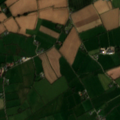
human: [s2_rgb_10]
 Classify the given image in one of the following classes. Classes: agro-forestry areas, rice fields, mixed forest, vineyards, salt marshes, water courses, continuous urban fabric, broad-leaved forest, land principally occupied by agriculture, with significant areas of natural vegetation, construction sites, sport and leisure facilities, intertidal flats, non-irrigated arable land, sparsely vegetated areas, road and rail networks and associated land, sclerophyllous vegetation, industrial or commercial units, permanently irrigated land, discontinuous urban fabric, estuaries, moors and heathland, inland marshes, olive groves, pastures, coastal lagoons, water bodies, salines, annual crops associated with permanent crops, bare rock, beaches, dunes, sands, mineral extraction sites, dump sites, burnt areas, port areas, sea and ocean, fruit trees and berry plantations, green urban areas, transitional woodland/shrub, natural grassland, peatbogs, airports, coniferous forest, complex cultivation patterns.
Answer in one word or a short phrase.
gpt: non-irrigated arable land, pastures